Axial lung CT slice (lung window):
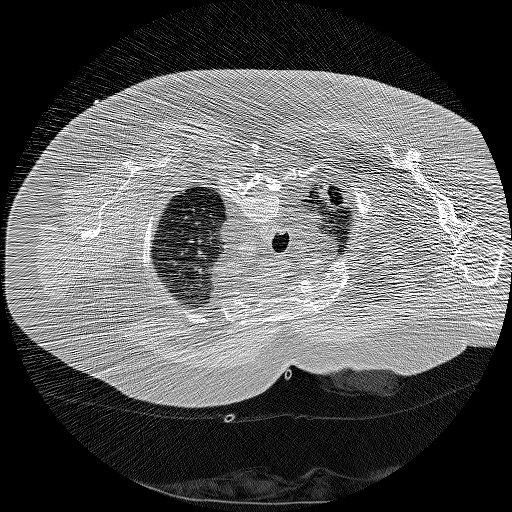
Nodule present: yes
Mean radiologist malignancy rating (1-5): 5